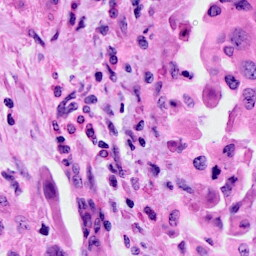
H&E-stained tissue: Cervix